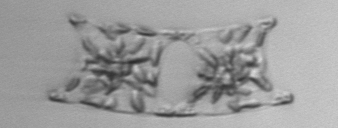
Label: Eucampia